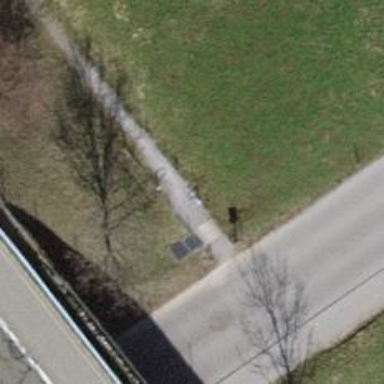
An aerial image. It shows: Cycle barrier.